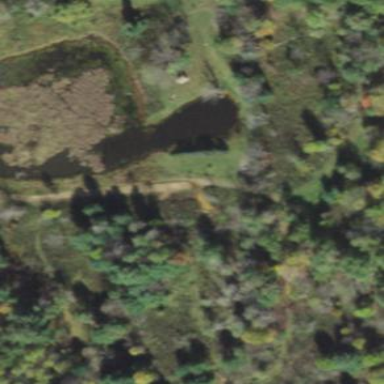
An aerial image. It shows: Serene pond surrounded by nature.